Question: I'm making a highscore app for my game.
This is my model
'''
class Skills(models.Model):
attack = models.IntegerField(default=1)
attack_xp = models.FloatField(default=0)
constitution = models.IntegerField(default=10)
constitution_xp = models.FloatField(default=0)
mining = models.IntegerField(default=1)
mining_xp = models.FloatField(default=0)
strength = models.IntegerField(default=1)
strength_xp = models.FloatField(default=0)
agility = models.IntegerField(default=1)
agility_xp = models.FloatField(default=0)
smithing = models.IntegerField(default=1)
smithing_xp = models.FloatField(default=0)
defence = models.IntegerField(default=1)
defence_xp = models.FloatField(default=0)
herblore = models.IntegerField(default=1)
herblore_xp = models.FloatField(default=0)
fishing = models.IntegerField(default=1)
fishing_xp = models.FloatField(default=0)
ranged = models.IntegerField(default=1)
ranged_xp = models.FloatField(default=0)
thieving = models.IntegerField(default=1)
thieving_xp = models.FloatField(default=0)
cooking = models.IntegerField(default=1)
cooking_xp = models.FloatField(default=0)
prayer = models.IntegerField(default=1)
prayer_xp = models.FloatField(default=0)
crafting = models.IntegerField(default=1)
crafting_xp = models.FloatField(default=0)
firemaking = models.IntegerField(default=1)
firemaking_xp = models.FloatField(default=0)
magic = models.IntegerField(default=1)
magic_xp = models.FloatField(default=0)
fletching = models.IntegerField(default=1)
fletching_xp = models.FloatField(default=0)
woodcutting = models.IntegerField(default=1)
woodcutting_xp = models.FloatField(default=0)
runecrafting = models.IntegerField(default=1)
runecrafting_xp = models.FloatField(default=0)
slayer = models.IntegerField(default=1)
slayer_xp = models.FloatField(default=0)
farming = models.IntegerField(default=1)
farming_xp = models.FloatField(default=0)
construction = models.IntegerField(default=1)
construction_xp = models.FloatField(default=0)
hunter = models.IntegerField(default=1)
hunter_xp = models.FloatField(default=0)
summoning = models.IntegerField(default=1)
summoning_xp = models.FloatField(default=0)
dungeoneering = models.IntegerField(default=1)
dungeoneering_xp = models.FloatField(default=0)
overall_xp = models.FloatField(default=0)
overall = models.IntegerField(default=0)
user_name = models.CharField(max_length=30, primary_key=True)
'''
as you can see there are a lot of attributes.
There are a total of 25 skill levels and experience points.
I want to display this on my template in the order specified in model class.
Like this
'''
attack_level | attack_exp
constitutionlvl | constitution_exp
mining_level | mining_exp
'''
in a table.
I know I could do it explicitly but I don't want to do that.
---
## This is what I've tried so far
I tried executing a raw query like this
'''
cursor.execute("SELECT * FROM highscores_skills WHERE user_name = %s", [user_name])
'''
so that I can get the data in a list and then loop it on template but it orders the data by column name.
attack -> constitution -> construction -> crafting..etc like that.
If I do not use asterisk and use column names instead then I get what I want but there's one more problem.
This is my template code
'''
{% for skill in skills %}
<tr>
<td class = "col1 align">
<a href="">{{ skill }}</a>
</td>
<td class = "col2">
<a href="">{{ player|lookup:forloop.counter0 }}</a>
</td>
<td class = "col3 align">
<a href="">{{ player|lookup:forloop.counter }}</a>
</td>
</tr>
{% endfor %}
'''
The loop runs 25 times. skills is an array of skill names.
I made a custom filter to get list data by index using loop counter.
This thing will work if I manage to +1 the value of loop counter in the end.
Because this is how it looks right now:

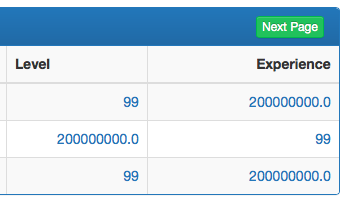
Answer: A good solution would be to create two Model field subclasses, one for storing skill level and one for storing skill XP. Which would give something like:
'''
from django.db import models
class XpField(models.FloatField):
'''
Django model field used to store a skill XP.
'''
def __init__(self, *args, **kwargs):
# Have a default "default" set to 0.
if kwargs.get('default') is None:
kwargs['default'] = 0
super(XpField, self).__init__(*args, **kwargs)
class LevelField(models.IntegerField):
'''
Django model field used to store a skill level.
Takes a required argument xp_field which is the XpField
associated with this field's skill.
'''
def __init__(self, *args, **kwargs):
# Have a default "default" set to 1.
if kwargs.get('default') is None:
kwargs['default'] = 1
self.xp_field = kwargs.pop('xp_field')
super(LevelField, self).__init__(*args, **kwargs)
'''
As you can see the 'LevelField' stores a reference to a 'XpField' instance which should be the field representing XP for the same skill.
You can then setup your 'Skills' model by using those field classes:
'''
class Skills(models.Model):
attack_xp = XpField()
attack = LevelField(xp_field=attack_xp)
# etc...
def get_skills(self):
'''
Returns a list of dictionnaries containing name, level and XP
for each of the model's skills.
'''
skill_values = []
# Iterate over all the model's fields.
for field in self._meta.get_fields():
if isinstance(field, LevelField):
level = getattr(self, field.name)
xp = getattr(self, field.xp_field.name)
skill_values.append({
'name': field.name,
'level': level,
'xp': xp,
})
return skill_values
'''
The 'get_skills' method will iterate over the 'Skills' model fields, detect the ones that are 'LevelField' instances and use them to build a list of skills' data.
The <URL> method only appeared in Django 1.8. If your are using an older version, I think 'Model._meta.fields' will do the trick.
You can then use it in your template this way:
'''
{% for skill in skills.get_skills %}
<tr>
<td class = "col1 align">
<a href="">{{ skill.name }}</a>
</td>
<td class = "col2">
<a href="">{{ skill.level }}</a>
</td>
<td class = "col3 align">
<a href="">{{ skill.xp }}</a>
</td>
</tr>
{% endfor %}
'''
P.S: I did not test the code so it may contain errors but I hope this gives you an idea on how to solve your issue.